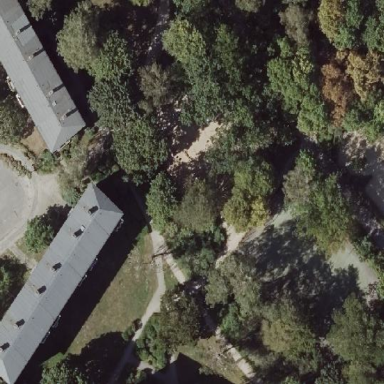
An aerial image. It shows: Playground area for leisure activities on the land.